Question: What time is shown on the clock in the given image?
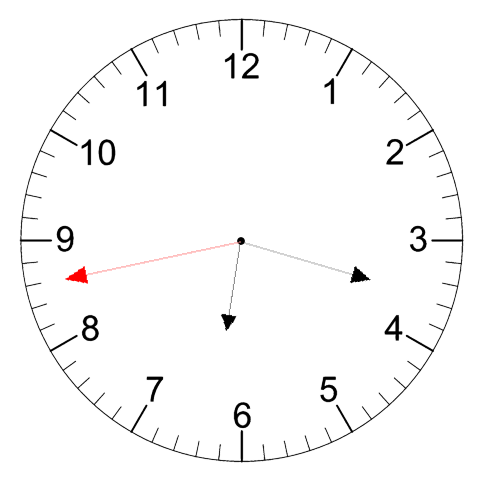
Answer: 06:17:43